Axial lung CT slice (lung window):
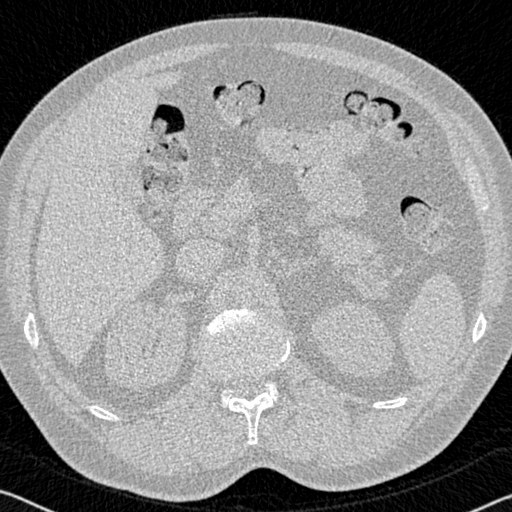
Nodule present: no